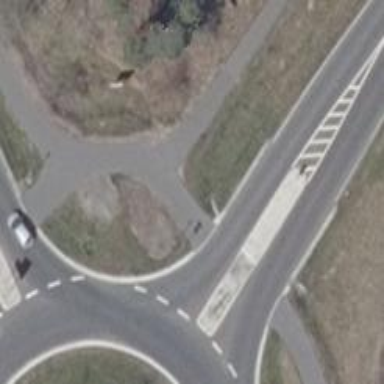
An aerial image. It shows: Secondary road with asphalt surface.